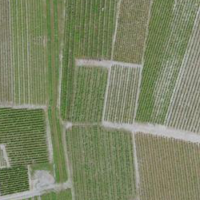
EUNIS habitat code: 40
Species observed at this site:
Lullula arborea